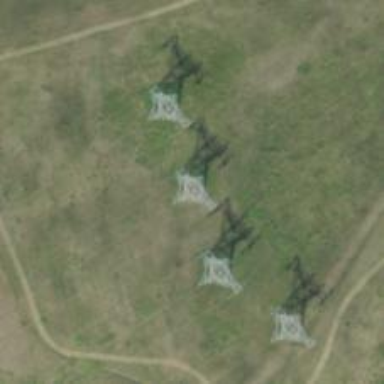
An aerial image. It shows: Lattice structure tower used for power transmission.